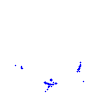
Particle: proton